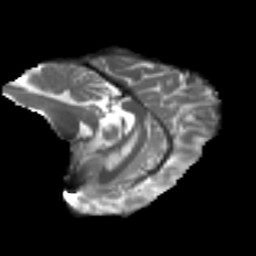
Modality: T2w
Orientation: sagittal
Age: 32
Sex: female
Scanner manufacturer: ge
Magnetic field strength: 3 T
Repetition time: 7.8 s
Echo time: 0.0606 s